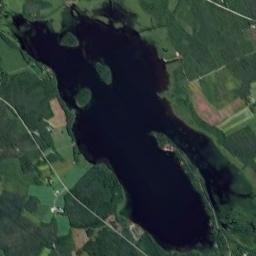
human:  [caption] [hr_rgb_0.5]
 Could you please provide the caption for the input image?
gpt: There are two lakes in the picture .

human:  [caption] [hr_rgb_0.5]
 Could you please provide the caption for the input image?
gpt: An irregularly shaped blue lake on the ground with lush green vegetation .

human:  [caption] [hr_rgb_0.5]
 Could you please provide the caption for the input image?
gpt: There are several roads beside the lake .

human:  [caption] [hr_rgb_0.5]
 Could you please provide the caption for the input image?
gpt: There are green farmlands around the lake .

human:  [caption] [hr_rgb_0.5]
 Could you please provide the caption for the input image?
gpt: The lake lies in farmland and the water is dark blue .